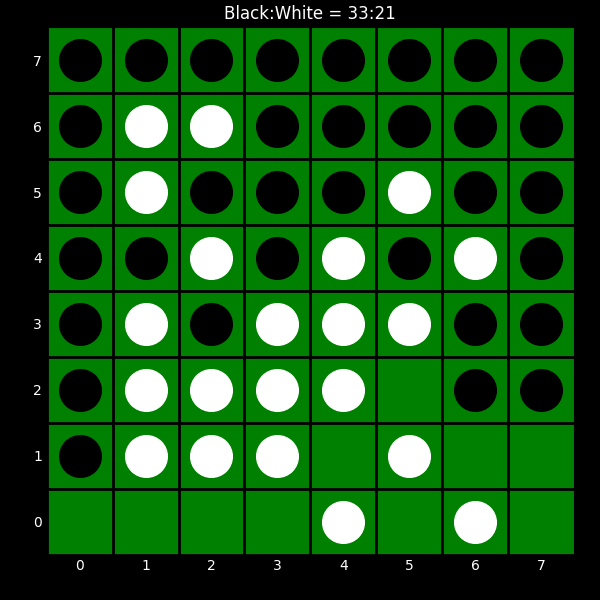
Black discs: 33
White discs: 21